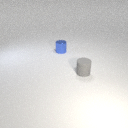
small blue metal cylinder behind small gray rubber cylinder